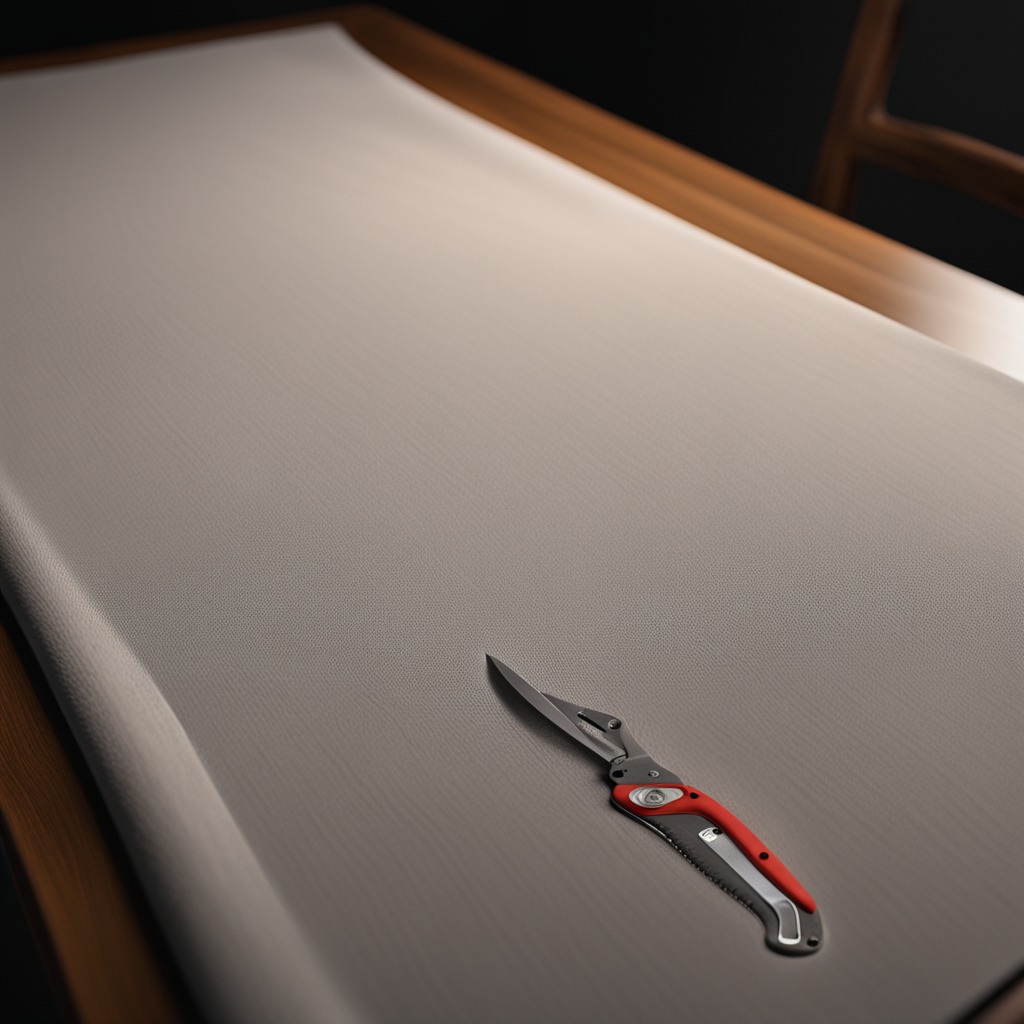
A utility knife lies on the wooden table.